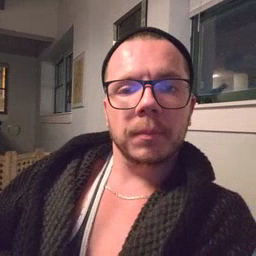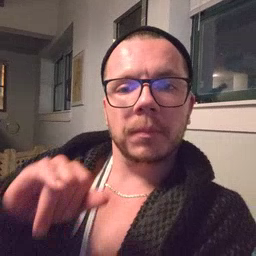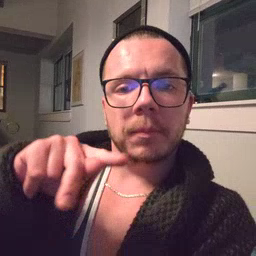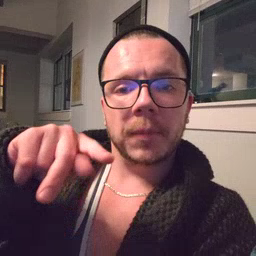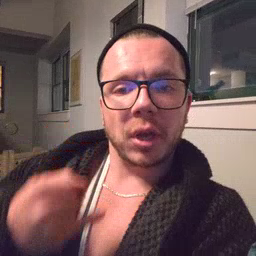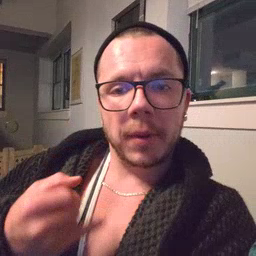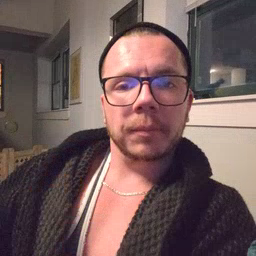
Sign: pajamas